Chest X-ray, AP view. Patient: 57 years old, sex M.
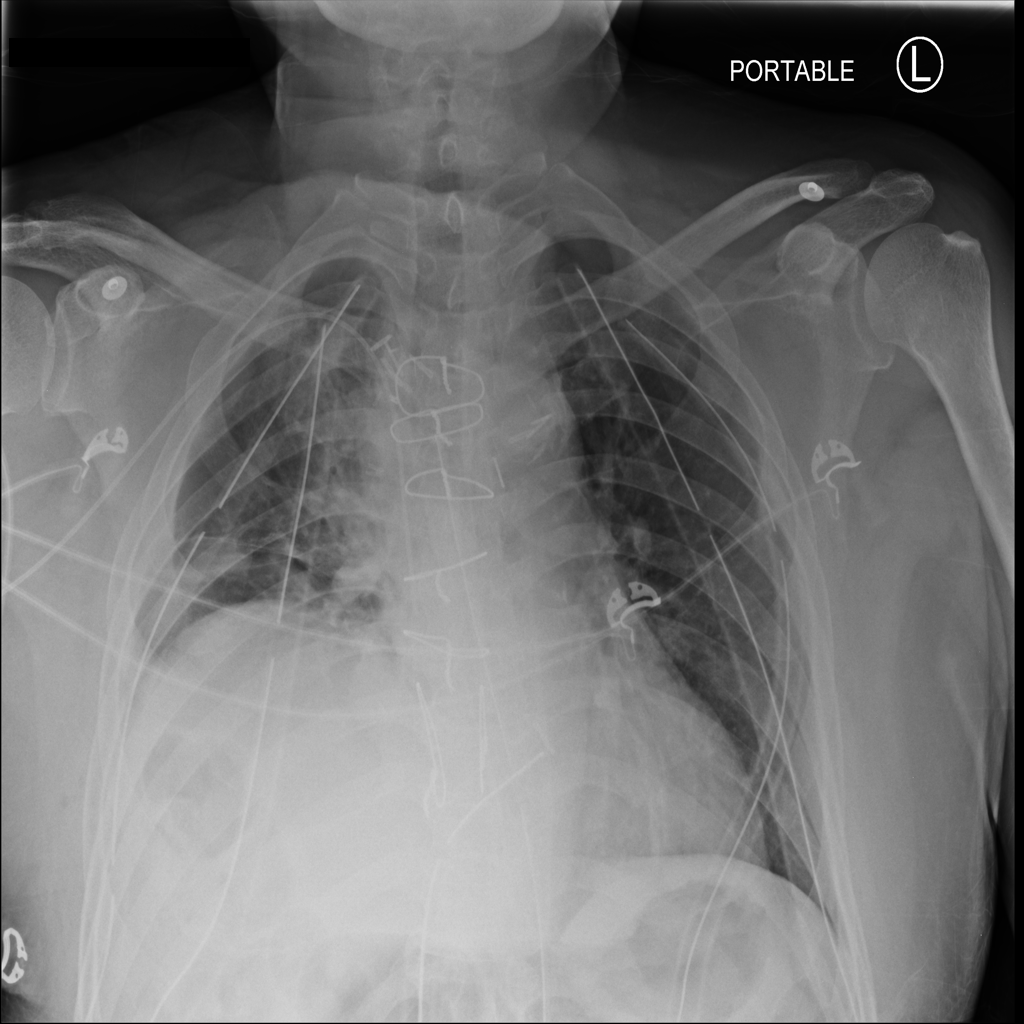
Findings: Atelectasis